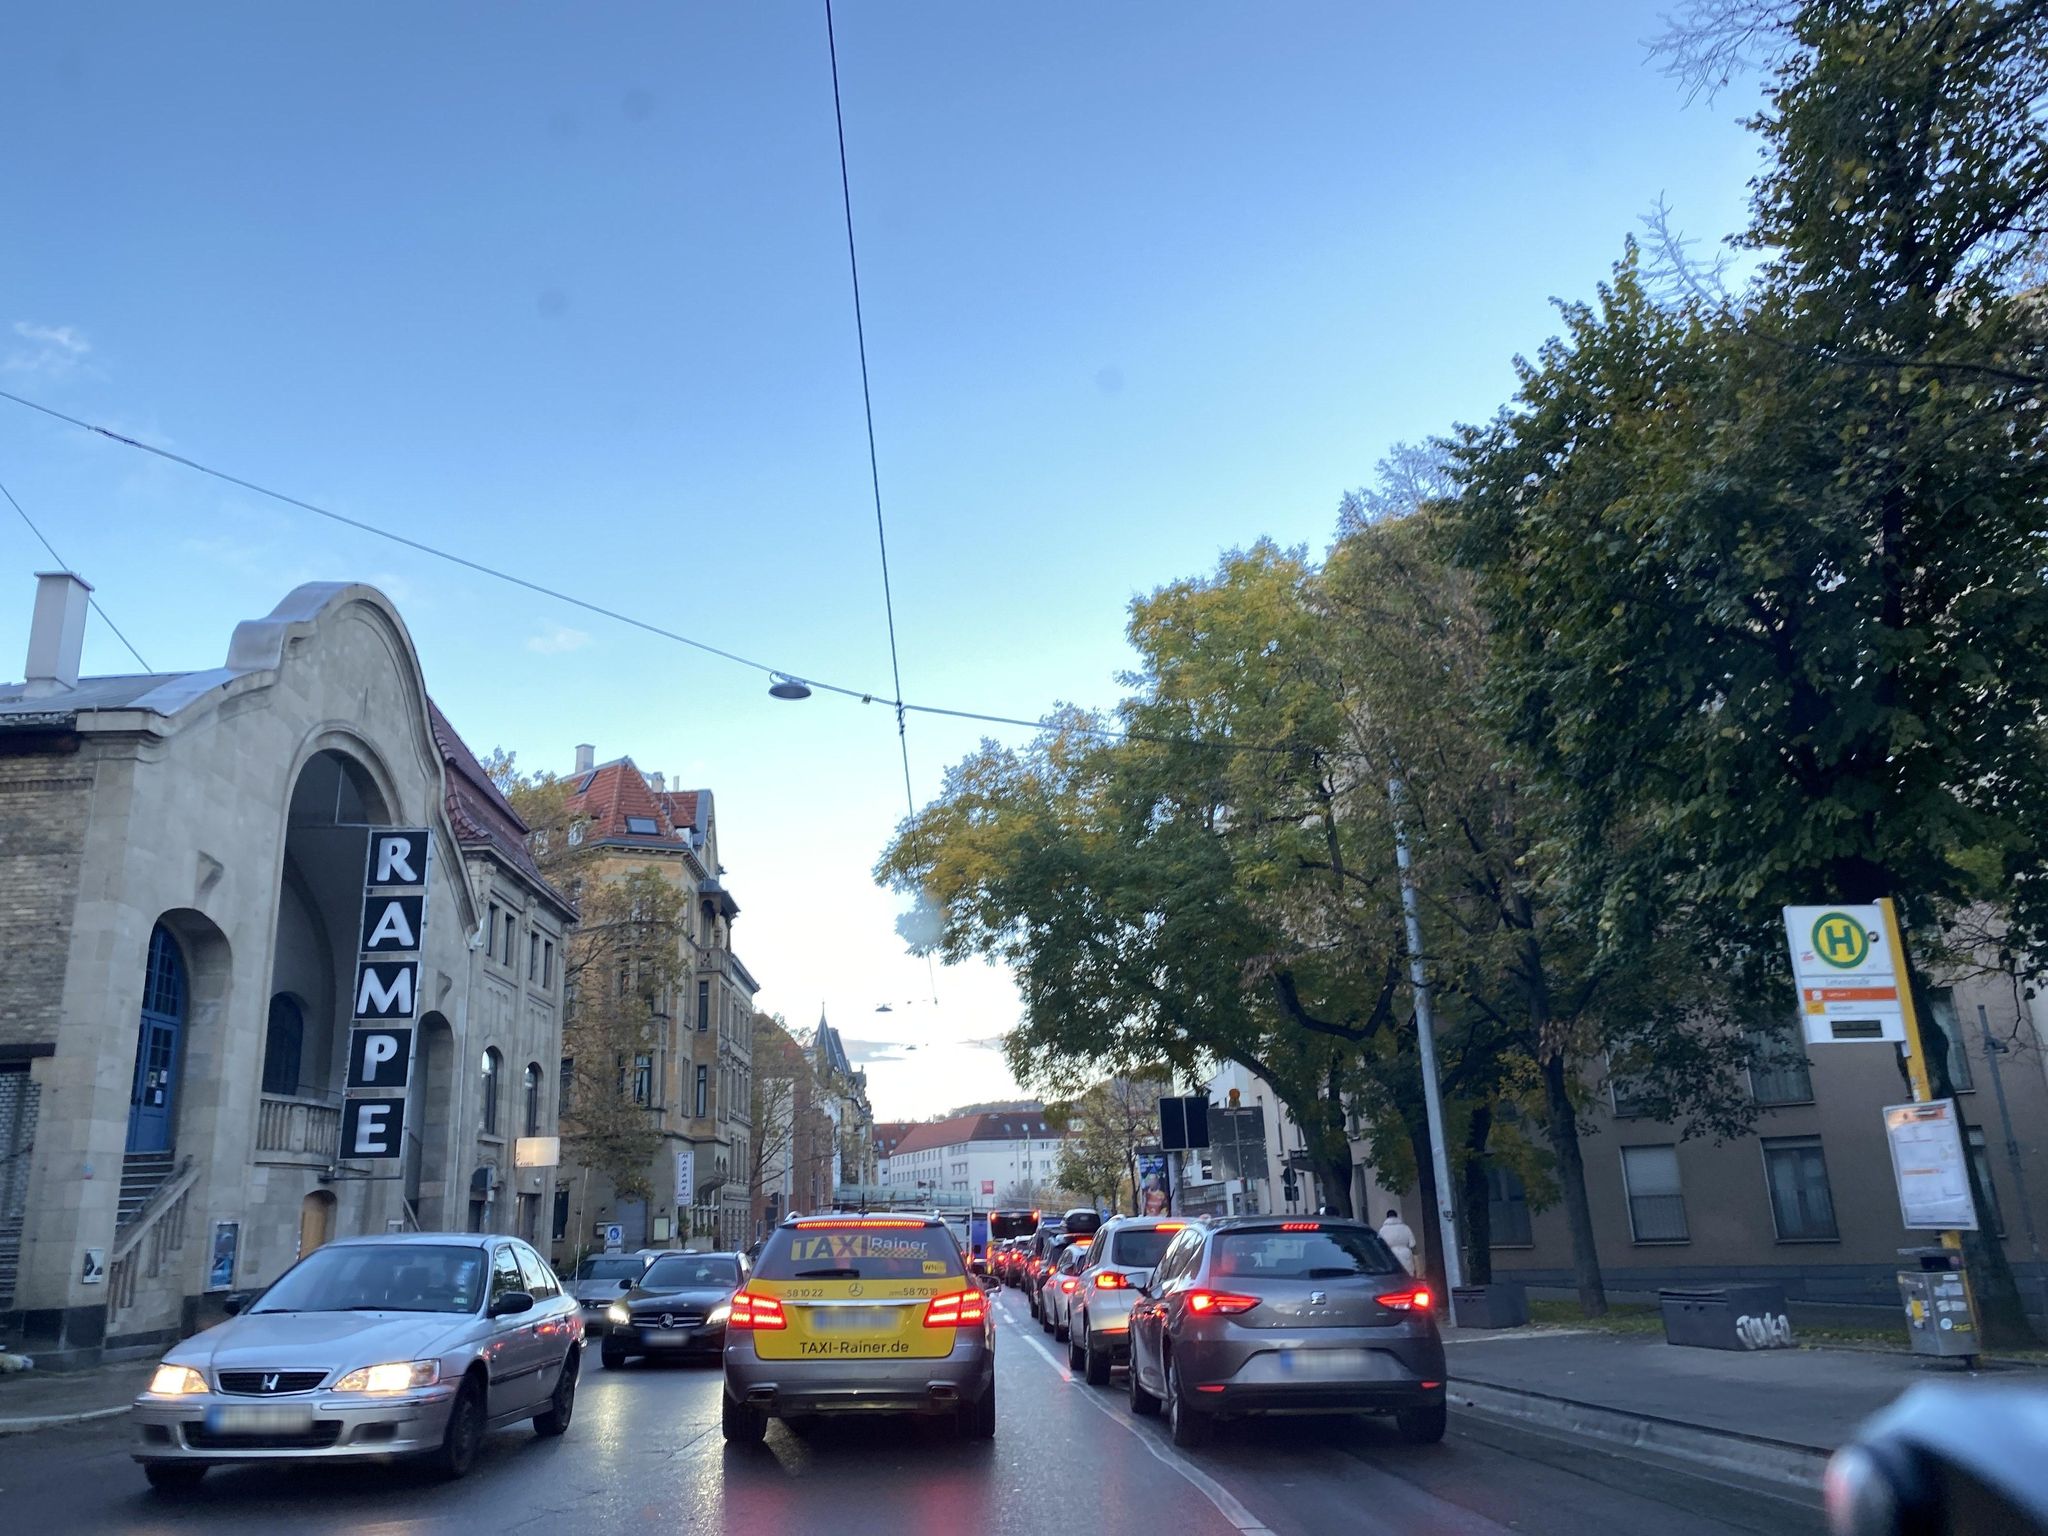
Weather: clear
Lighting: day
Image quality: good
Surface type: driving surface
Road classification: tertiary
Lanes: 3
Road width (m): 12
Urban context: urban centre
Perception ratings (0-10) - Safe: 3.55, Lively: 9.45, Beautiful: 8.25, Boring: 0.72, Depressing: 3.46, Wealthy: 7.13